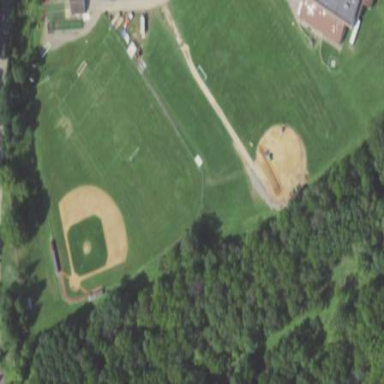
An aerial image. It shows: Baseball pitch for leisure land activities.